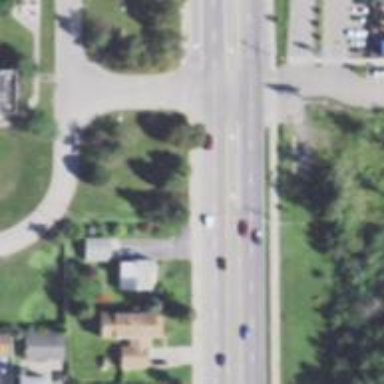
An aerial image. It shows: Secondary road with asphalt surface.